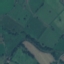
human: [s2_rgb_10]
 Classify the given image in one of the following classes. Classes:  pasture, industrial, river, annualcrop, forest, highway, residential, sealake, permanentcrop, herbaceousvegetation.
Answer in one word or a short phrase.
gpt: Pasture